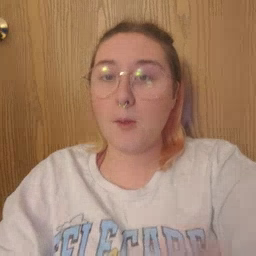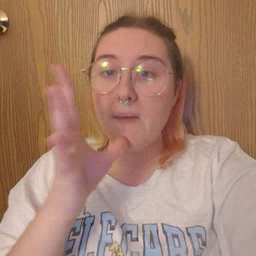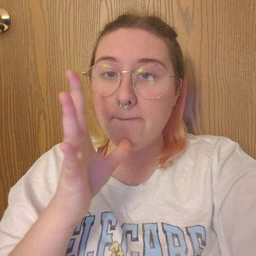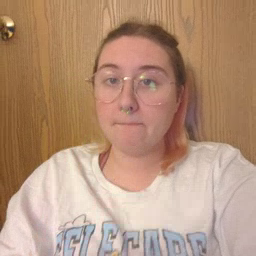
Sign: mom